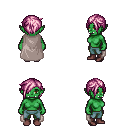
a pixel art fantasy rpg character, female body template, orc, green skin, gray cape, teal pants, pink pixie cut hairstyle, maroon shoes, four views (front, back, left, right), 2x2 character sprite sheet, small pixel art, hard edges, no anti-aliasing